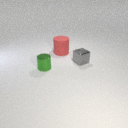
small green metal cylinder in front of small gray metal cube